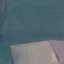
Land use / land cover: AnnualCrop